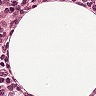
Metastatic tissue present: no